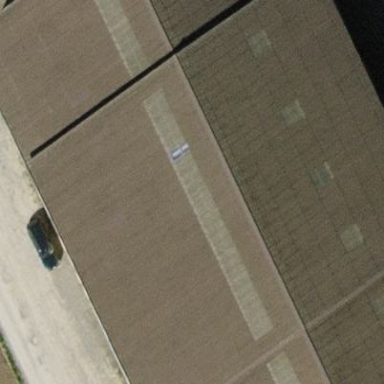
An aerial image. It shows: Farm auxiliary building with gabled roof.